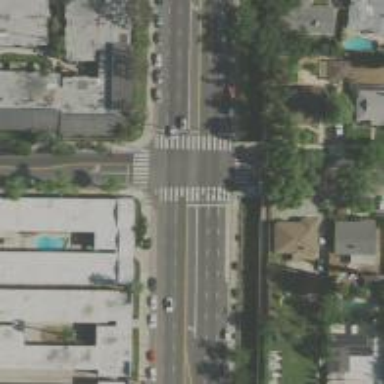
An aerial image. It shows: Crossing road.